Sex: F
Age: 52
Scanner: Avanto
Primary tumour origin: Non-Small Cell Lung Cancer
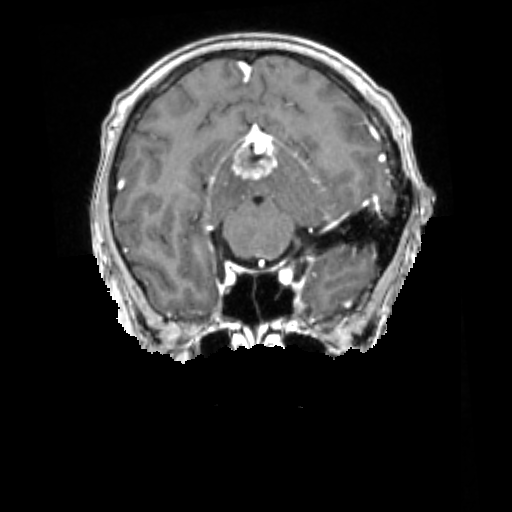
Segmented lesion volume (cc): 7.195
Number of lesion components: 1